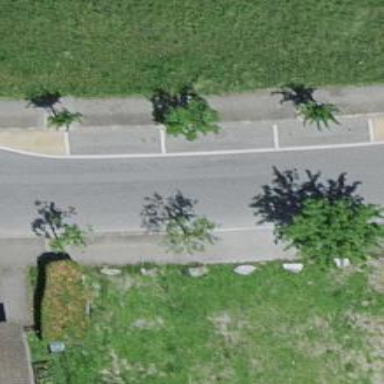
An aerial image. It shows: Broadleaved tree along the street.